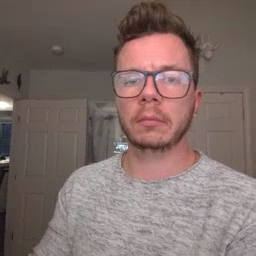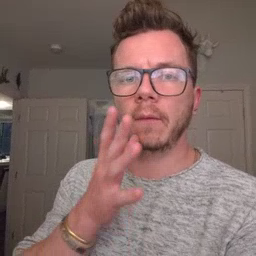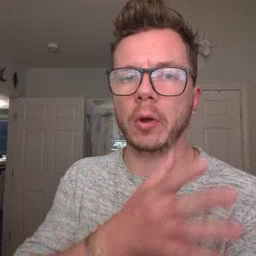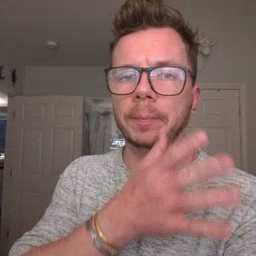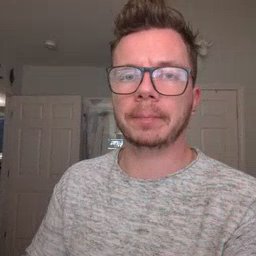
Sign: farm